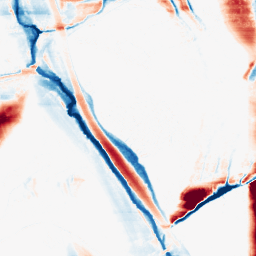
Category: morphological
Decomposition family: morphological_ellipse
Decomposition parameters: operation: average
width: 5
height: 50
Upsampling method: cubic_mitchell
Upsampling parameters: scale: 8
Upsampling scale: 8